Question: I am trying to implement a plugin application into my MVC application, I have managed to sort out the view engines and inject a new controller from the assembly into application with the use of MEf.
However the assembly I am trying to load also has a strongly type module that I would like to inject into the plugin application I am loading the assembly as follow:

I can tell the assembly is loaded into current appdomain but still I am getting following error:
Compilation Error
Description: An error occurred during the compilation of a resource required to service this request. Please review the following specific error details and modify your source code appropriately.
> Compiler Error Message: CS0246: The type or namespace name 'cars'
could not be found (are you missing a using directive or an assembly
reference?)
I would greatly appreciate it if you kindly give me some hint.
Thank you very much.
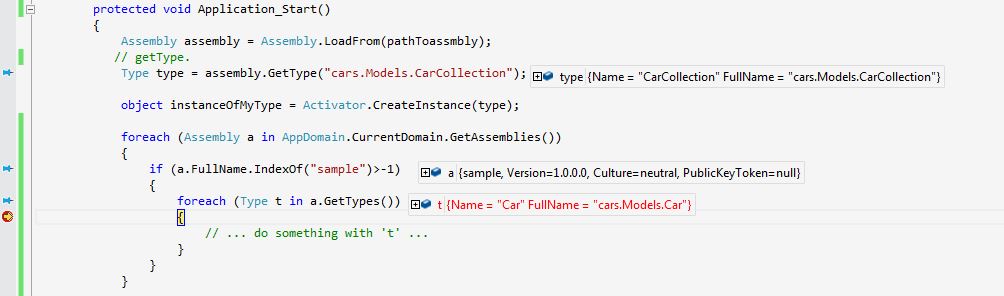
Answer: Your issue lies in the inclusion of a non-referenced library, though in your case as you are trying to dynamically load a library the solution is to remove the the using directive.
To properly manage plugins you should expose a common API in the form of a library.
The API should provide interfaces and classes that are abstract enough that they can be used by any plugin to properly register itself. They should expose enough to perform the actions you would expect or allow (i.e. changing the interface, adding a way to handle certain types of content), but should not expose large amounts of inner workings or secure information.
There are two ways you can define a plugin, you can have them as .exes or .dlls.
If you define them as .exes you can make them accept classes defined in the plugin API that they then use to register themselves. Example:
Main Program:
'''
void LoadPlugin(string fullPath)
{
Assembly assembly = Assembly.FromFile(fullPath);
//class that provides methods for registering plugins
IPluginRegistrationService registration = new PluginRegistrationService();
assembly.EntryPoint.Invoke(null,new object[] { registration });
}
'''
Plugin:
'''
static void main(IPluginRegistrationService registration)
{
//do registration work
//for example:
//registration.RegisterUIPlugin(new UIPluginInfo("plugin name"));
}
'''
If you define them as .dlls, the program itself must search for and instantiate classes that implement an interface/class that defines the plugin's entry. Example:
MainProgram:
'''
void LoadPlugin(string fullPath)
{
Assembly assembly = Assembly.LoadFile(file);
foreach (Module module in assembly.GetModules())
{
foreach (Type type in module.GetTypes())
{
if (type.IsSubclassOf(typeof(IPlugin)))
{
//poll constructors and instantiate type
//do work to load plugin based on values
}
}
}
}
'''
Plugin:
'''
public class CarPlugin : IPlugin
{
//implement IPlugin members to expose
//information such as name
}
'''